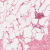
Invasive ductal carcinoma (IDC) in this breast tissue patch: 0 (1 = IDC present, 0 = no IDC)